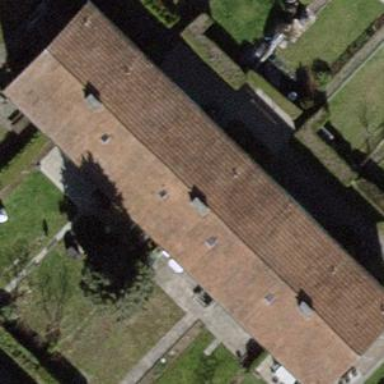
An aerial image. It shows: Terrace building.